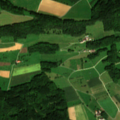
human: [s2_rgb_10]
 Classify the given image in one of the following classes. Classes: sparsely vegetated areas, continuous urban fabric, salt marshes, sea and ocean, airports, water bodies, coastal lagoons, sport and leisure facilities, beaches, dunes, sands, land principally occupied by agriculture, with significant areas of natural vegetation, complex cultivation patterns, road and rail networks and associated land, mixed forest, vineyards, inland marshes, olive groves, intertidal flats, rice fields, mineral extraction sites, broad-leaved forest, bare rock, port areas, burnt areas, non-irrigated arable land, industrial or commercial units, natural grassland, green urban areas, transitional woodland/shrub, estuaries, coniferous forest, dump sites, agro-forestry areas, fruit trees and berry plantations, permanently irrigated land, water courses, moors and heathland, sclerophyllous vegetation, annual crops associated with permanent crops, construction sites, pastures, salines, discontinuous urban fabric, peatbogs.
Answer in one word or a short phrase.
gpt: discontinuous urban fabric, complex cultivation patterns, land principally occupied by agriculture, with significant areas of natural vegetation, mixed forest